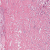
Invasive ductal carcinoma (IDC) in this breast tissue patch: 1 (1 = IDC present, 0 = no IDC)